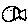
Label: fish